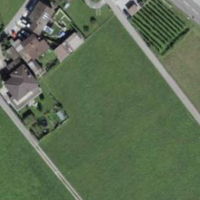
EUNIS habitat code: 52
Species observed at this site:
Allium ursinum